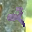
Label: 2